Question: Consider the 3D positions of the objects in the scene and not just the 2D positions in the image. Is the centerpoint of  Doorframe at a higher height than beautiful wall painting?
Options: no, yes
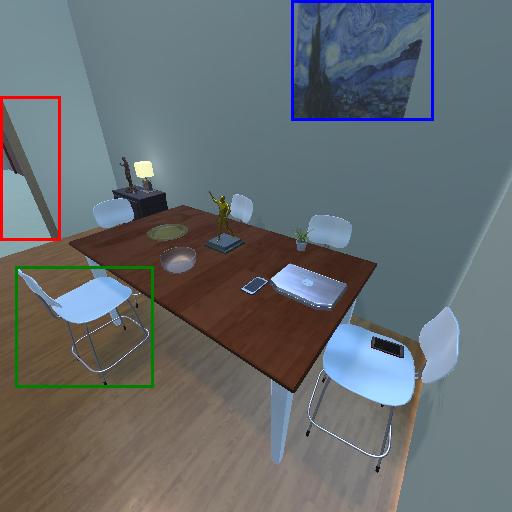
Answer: no